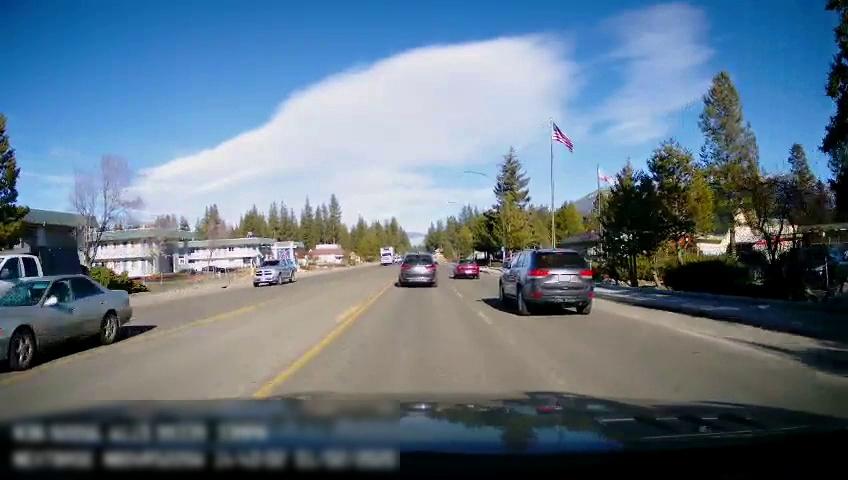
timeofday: Day
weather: Sunny
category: Drivable Space
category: Vehicles | Car
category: Vehicles | SUV
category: Vehicles | Car
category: Vehicles | SUV
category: Vehicles | SUV
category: Vehicles | Car
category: Vehicles | Truck
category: Lanes | Opposite Lane
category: Lanes | Current Lane
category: Lanes | Current Lane